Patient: sex F, age 44
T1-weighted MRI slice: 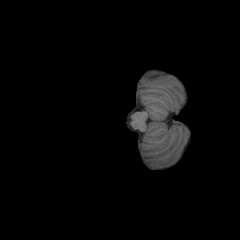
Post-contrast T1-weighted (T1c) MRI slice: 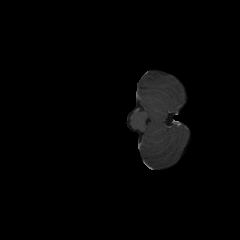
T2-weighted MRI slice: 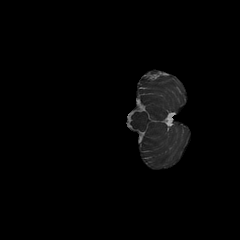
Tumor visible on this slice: no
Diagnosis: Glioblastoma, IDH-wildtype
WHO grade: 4